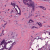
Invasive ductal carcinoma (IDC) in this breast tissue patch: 1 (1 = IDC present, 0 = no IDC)